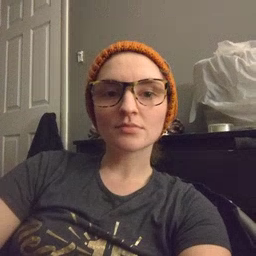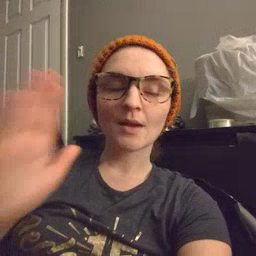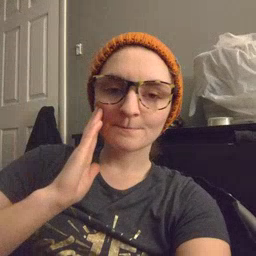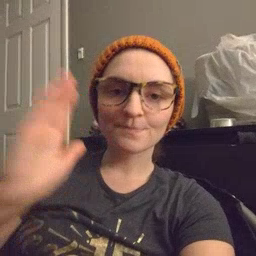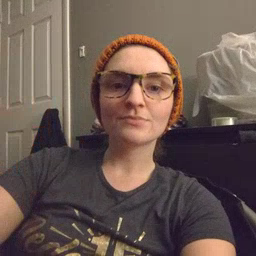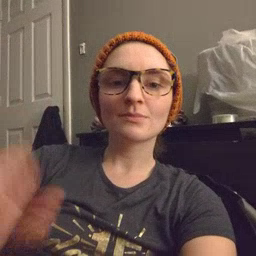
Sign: bed